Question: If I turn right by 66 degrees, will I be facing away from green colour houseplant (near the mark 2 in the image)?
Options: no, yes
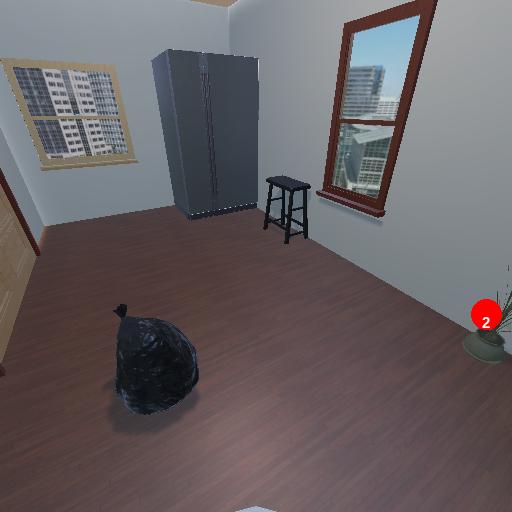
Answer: no